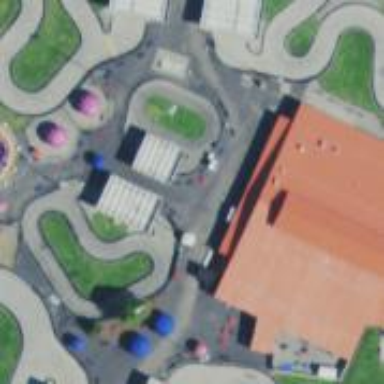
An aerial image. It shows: Karting raceway for sports enthusiasts.